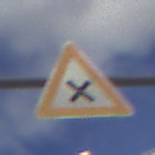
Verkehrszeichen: KreuzungOderEinmuendung
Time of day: MorningAfternoon
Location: Outdoor (Urban)
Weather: PartlyCloudy
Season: NotSpecified
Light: Natural